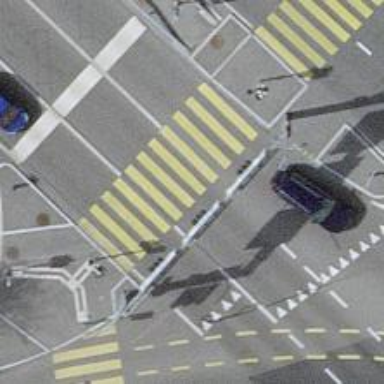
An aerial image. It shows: Road crossing with traffic signals.